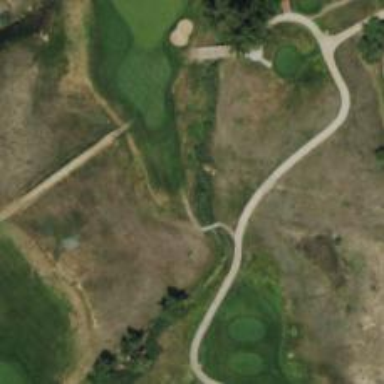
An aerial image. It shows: Service road designated as golf cart path.